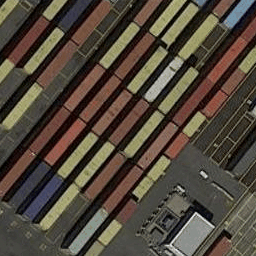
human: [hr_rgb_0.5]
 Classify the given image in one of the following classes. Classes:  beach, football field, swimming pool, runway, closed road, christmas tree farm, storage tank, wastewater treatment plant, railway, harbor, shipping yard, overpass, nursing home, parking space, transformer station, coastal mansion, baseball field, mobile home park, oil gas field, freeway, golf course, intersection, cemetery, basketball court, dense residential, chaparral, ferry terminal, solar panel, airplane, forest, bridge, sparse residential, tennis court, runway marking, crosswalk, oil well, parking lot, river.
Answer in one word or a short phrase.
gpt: shipping yard